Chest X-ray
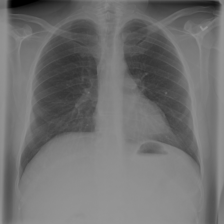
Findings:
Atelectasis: negative
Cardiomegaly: negative
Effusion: negative
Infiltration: negative
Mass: negative
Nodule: negative
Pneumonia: negative
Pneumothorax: negative
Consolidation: negative
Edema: negative
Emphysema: negative
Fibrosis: negative
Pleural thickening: negative
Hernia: negative